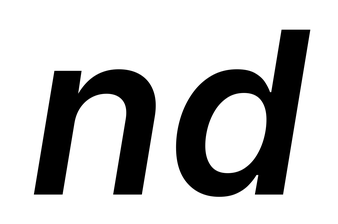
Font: Inter-Italic_SemiBold_Italic